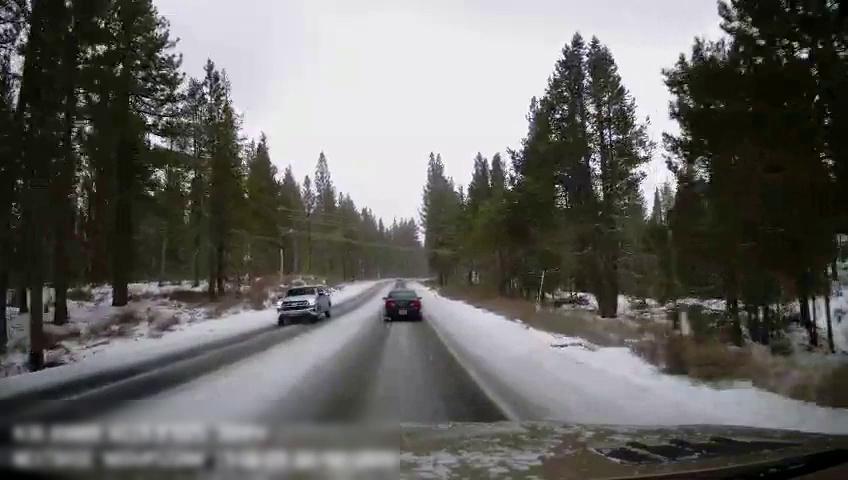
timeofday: Day
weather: Snowy
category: Drivable Space
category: Vehicles | SUV
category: Vehicles | Car
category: Vehicles | Car
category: Lanes | Current Lane